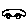
Label: car